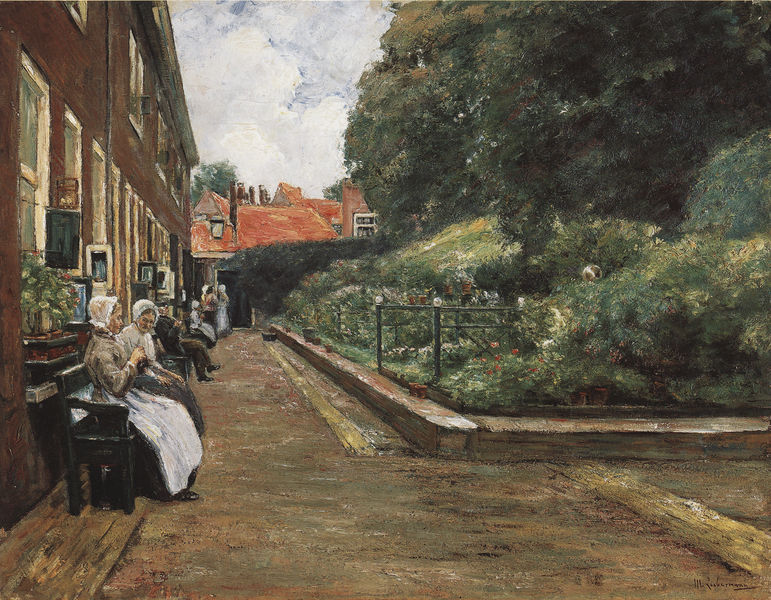
Titel: Stevenstift in Leiden
Künstler: Max Liebermann
Institution: Sammlung nicht angegeben
Schlagwörter: baum, dunkel, gemälde, himmel, mann, weiß, wolken, bäume, frauen, grün, impressionismus, landschaft, mädchen, ocker, sitzen, blumen, braun, damen, fenster, frankreich, frau, grau, hell, hut, licht, männer, schwarz, strasse, anlage, blick, dach, dame, gebäude, haus, park, rot, weg, zaun, gespräch, haube, alt, holland, niederlande, signatur, spiegel, öl, häuser, natur, büsche, gebüsch, sonne, sitzend, stehend, pflanzen, dachziegel, fensterläden, kamine, garten, kübel, schürze, sommer, fassade, perspektive, arbeiterinnen, nachmittag, schürzen, dorf, dächer, mauer, schornsteine, hof, türe, pause, bank, treppe, handarbeit, stricken, impressionistisch, dienstmädchen, geländer, flucht, blumentöpfe, töpfe, fensterladen, innenhof, reihe, leinwand, kugel, hauben, liebermann, bänke, sonntag, tracht, fluchtpunkt, fensterbank, bauernhaus, siedlung, fensterbrett, staße, blumenkasten, krankenhaus, max liebermann, waisenhaus, häuserzeile, traufe, häuserfront, augsburg, heim, handarbeiten, himmelö, kinderheim, strickerin, fensterbrettfensterbank, hosptial, spitzenhauben, fensterblumen, 1880, fuggerei, bazn, rosenkugel